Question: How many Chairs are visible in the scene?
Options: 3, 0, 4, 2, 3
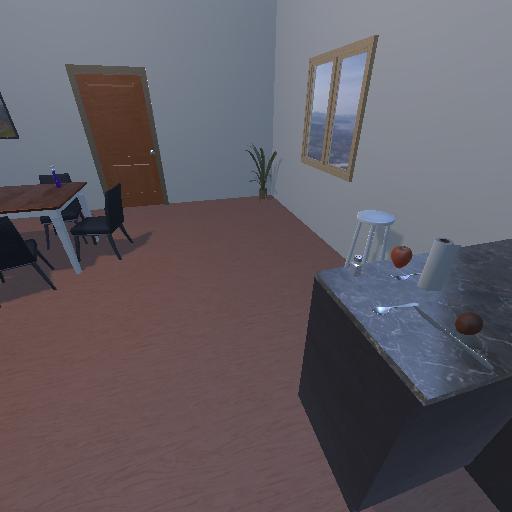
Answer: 3